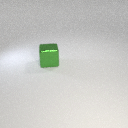
large green metal cube